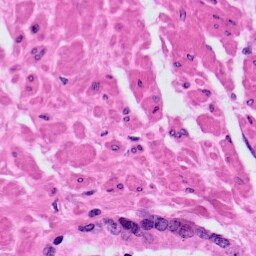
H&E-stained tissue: Prostate